Question: I downloaded the Facebook iPhone sdk 3.0 on my mac where im developing my iPhone game but the installation failed two times. Is this because I have 10.6.8 on my computer?
Here's the message I got

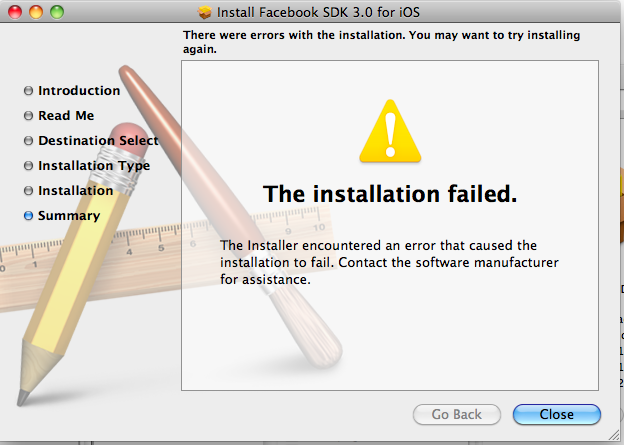
Answer: Yes, you can install the SDK on OS 10.6.8. I have just installed it myself and there were no problems.
I believe all the package does is place the SDK in your Documents folder. So, really you could just take the repo <URL> yourself and install wherever you wish.